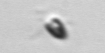
Label: Pyramimonas